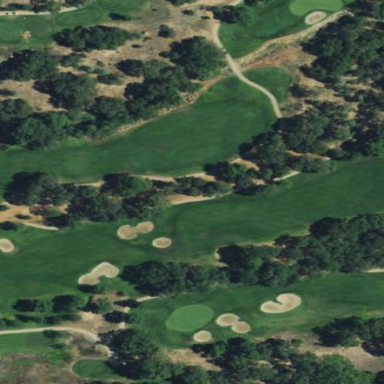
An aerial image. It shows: Grassy area designated as golf fairway.